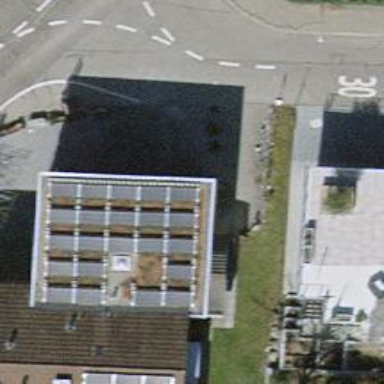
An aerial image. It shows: Solar photovoltaic panel generator producing electricity in small installation.